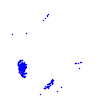
Particle: electron